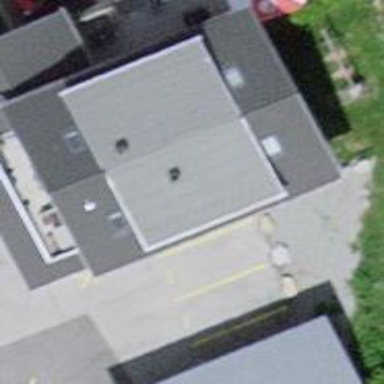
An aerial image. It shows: Cafe.